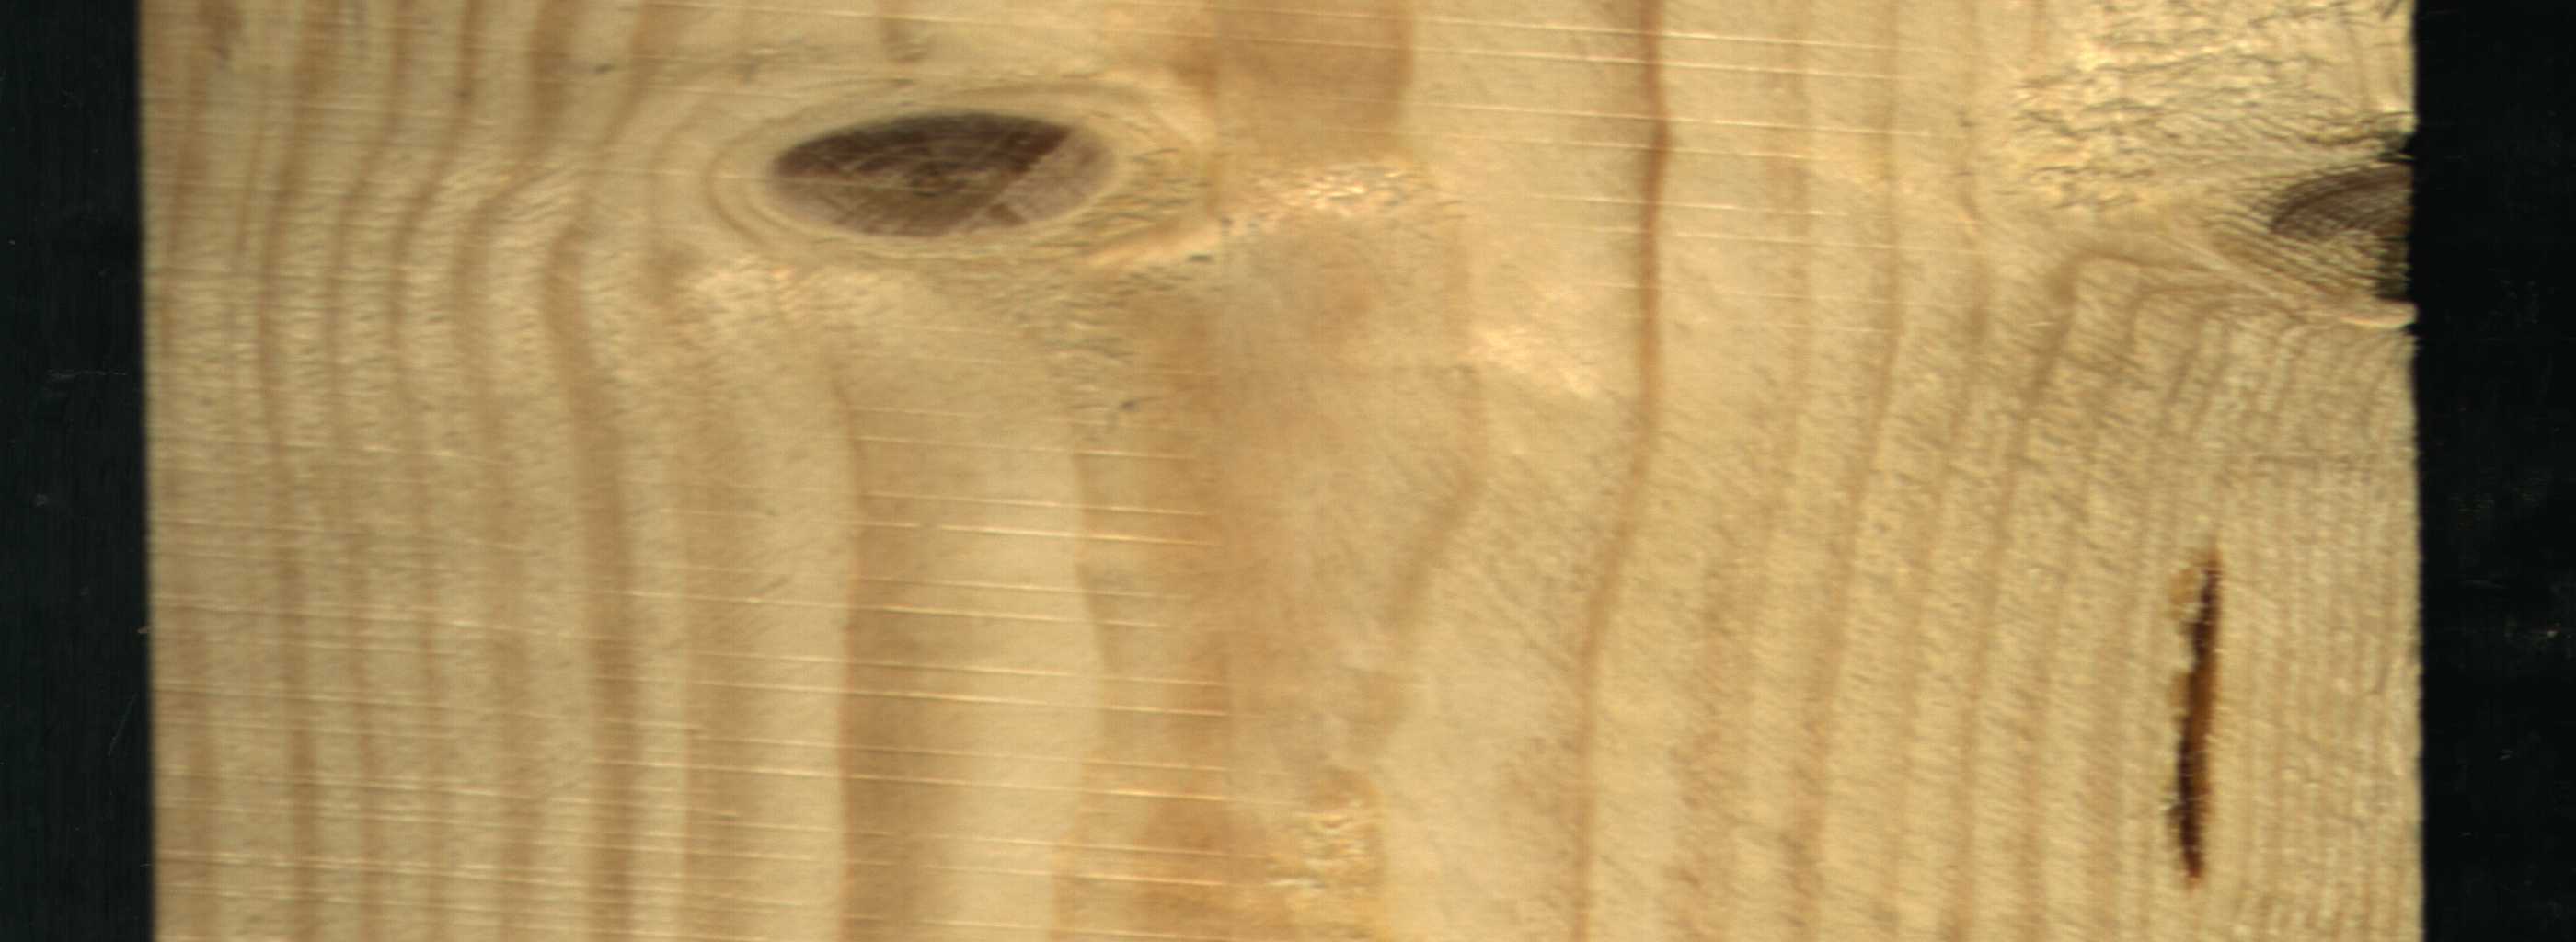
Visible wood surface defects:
resin
Live_Knot
Live_Knot